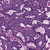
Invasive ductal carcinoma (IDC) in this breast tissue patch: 1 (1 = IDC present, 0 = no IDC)